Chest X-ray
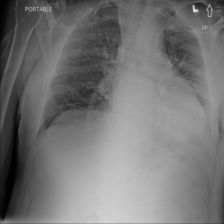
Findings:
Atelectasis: positive
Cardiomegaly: negative
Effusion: negative
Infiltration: positive
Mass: negative
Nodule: positive
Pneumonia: negative
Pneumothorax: negative
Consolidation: negative
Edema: negative
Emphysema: negative
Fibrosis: negative
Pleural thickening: negative
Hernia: negative